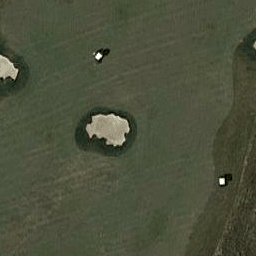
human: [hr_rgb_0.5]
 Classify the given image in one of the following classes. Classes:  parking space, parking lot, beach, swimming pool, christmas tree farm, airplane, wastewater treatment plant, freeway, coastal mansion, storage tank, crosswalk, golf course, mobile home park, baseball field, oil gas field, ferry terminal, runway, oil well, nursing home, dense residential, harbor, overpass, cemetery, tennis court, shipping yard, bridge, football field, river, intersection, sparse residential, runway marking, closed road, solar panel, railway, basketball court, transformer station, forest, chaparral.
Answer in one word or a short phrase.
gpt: golf course